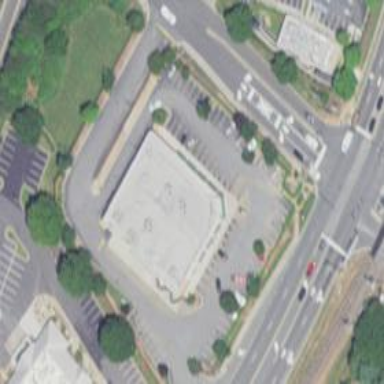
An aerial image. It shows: Building.